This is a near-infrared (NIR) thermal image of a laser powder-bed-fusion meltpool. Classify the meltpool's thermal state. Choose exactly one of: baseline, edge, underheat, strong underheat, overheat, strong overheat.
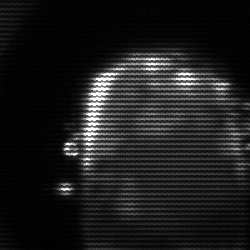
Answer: baseline